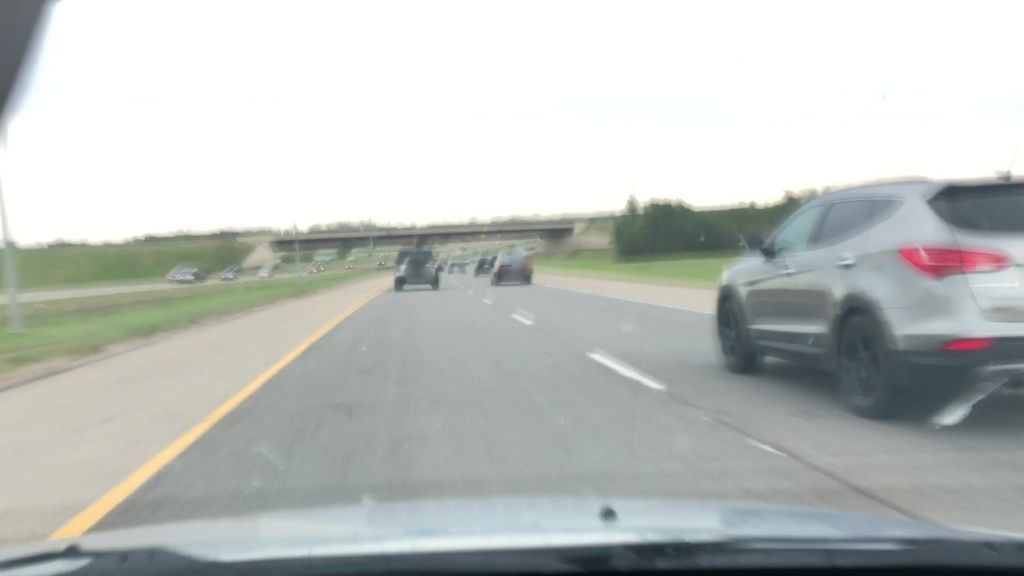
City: edmonton